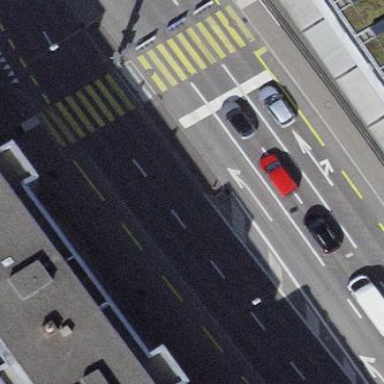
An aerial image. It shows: Traffic island along the road.